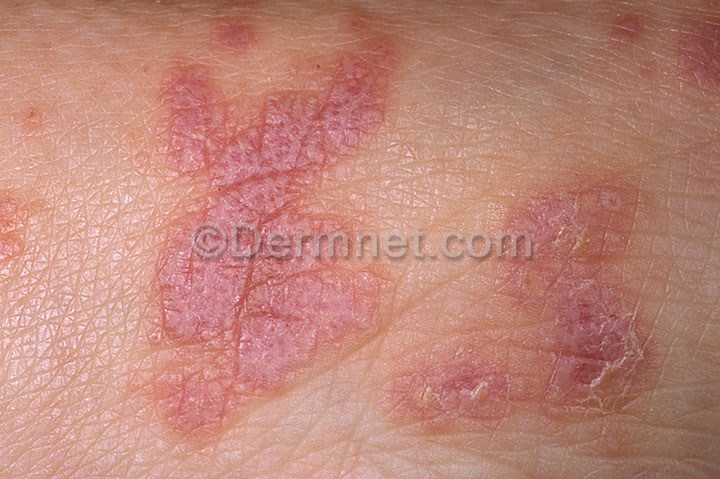
Disease: Nail Fungus and other Nail Disease